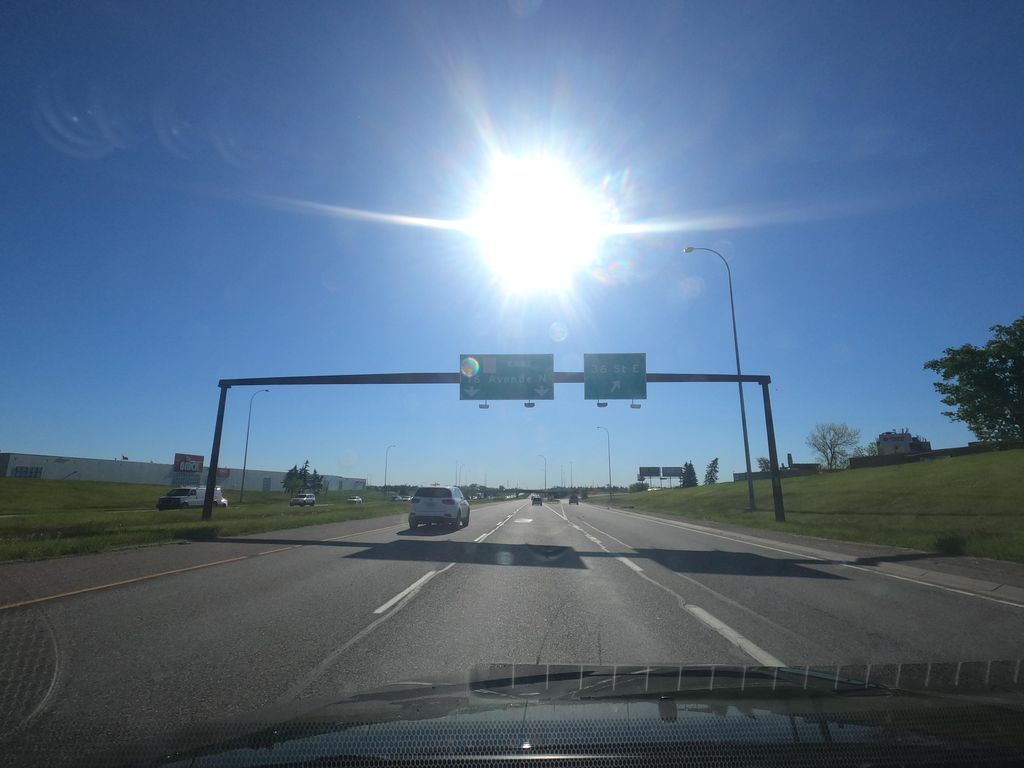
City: calgary